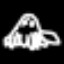
Label: octagon